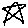
Label: star